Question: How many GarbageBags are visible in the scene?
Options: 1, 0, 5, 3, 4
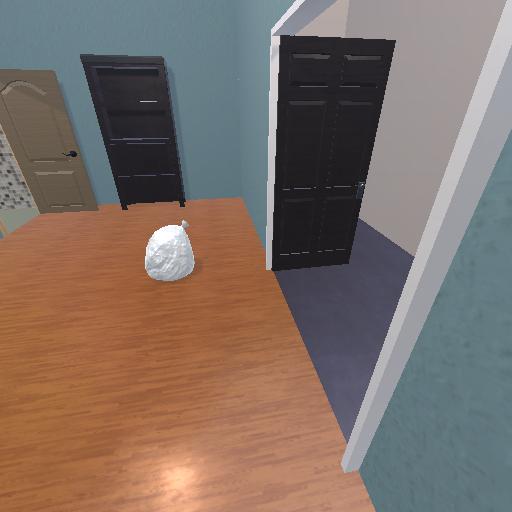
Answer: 1